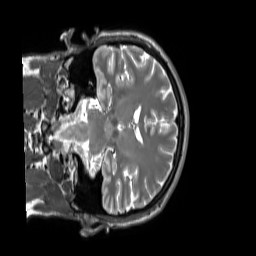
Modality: T2w
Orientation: coronal
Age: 37
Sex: male
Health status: ill
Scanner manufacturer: siemens
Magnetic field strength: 3 T
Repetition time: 2.8 s
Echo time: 0.326 s